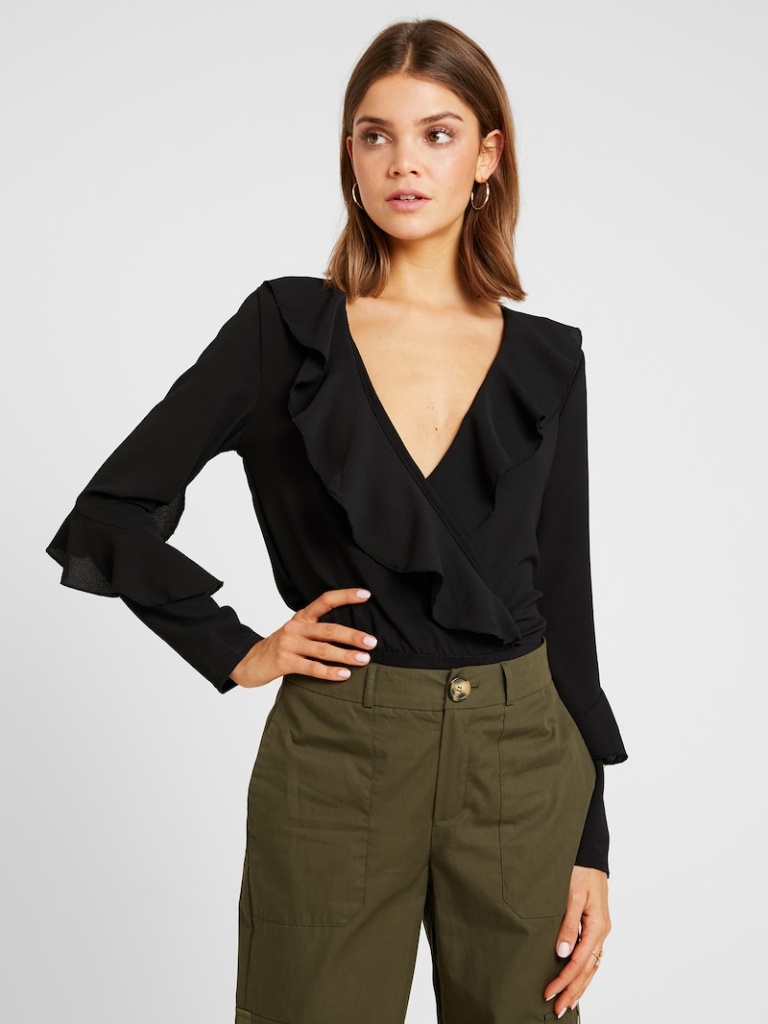
jersey relaxed a long-sleeved with the sleeves down waist length Fully Tucked in v-neck bodysuit